Question: I'm fairly new to Matlab and image and signal processing. What I have so far is that I'm able to read in an image and perform a DCT conversion and fill this into a matrix and then reconstruct an image by placing low to higher DCT coefficients (5, 10, 15, 30) and performing an inverse DCT to get this figure --->

What I am wondering is how can I re-compress the reconstructed images to perform another transform to show further JPEG loss? How would I go about it? Thanks and I hope you will be patient with my explanation of what I'm doing/trying to do as I am quite new to this fantastic world!
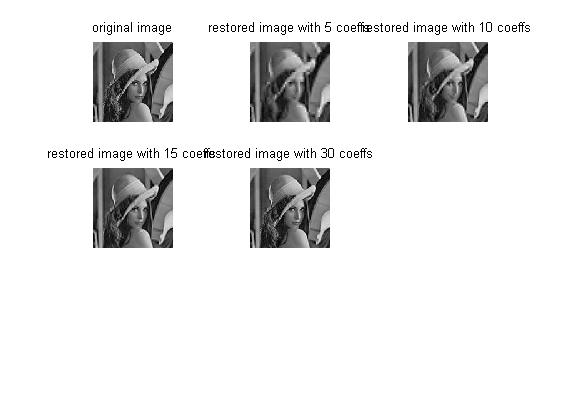
Answer: Ideally, you should make a function to do the compression. If you feed the output in a loop you can continue to compress your image.